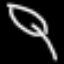
Label: leaf